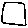
Label: square